Field crop: tomato
Growth stage: 1
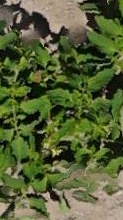
Species: tomato